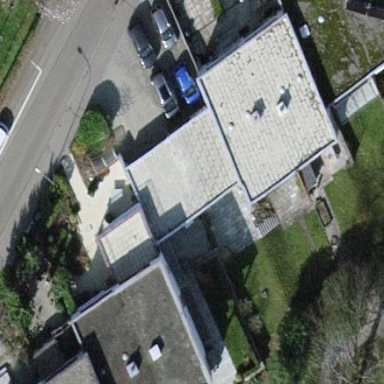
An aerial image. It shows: Group of garages.